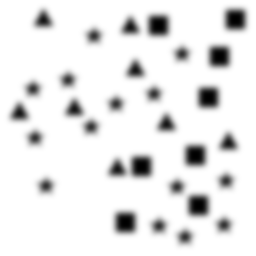
Squares: 8
Triangles: 8
Stars: 14
Total shapes: 30